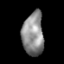
Tissue: lung
Cell type: Epithelial cells
Senescence score: 0.2287
Nuclear area (px): 903
Mean DAPI intensity: 141.2